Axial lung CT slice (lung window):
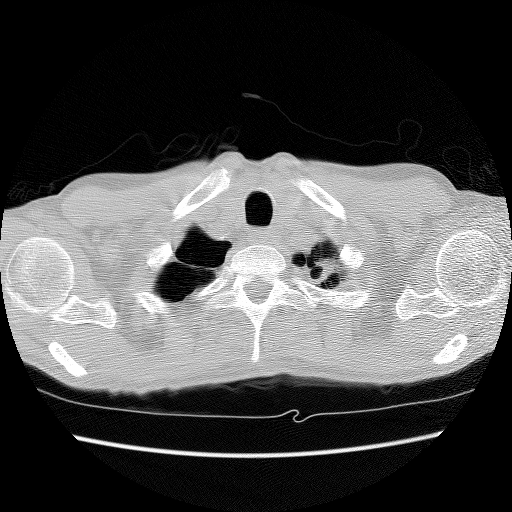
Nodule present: no